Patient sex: M
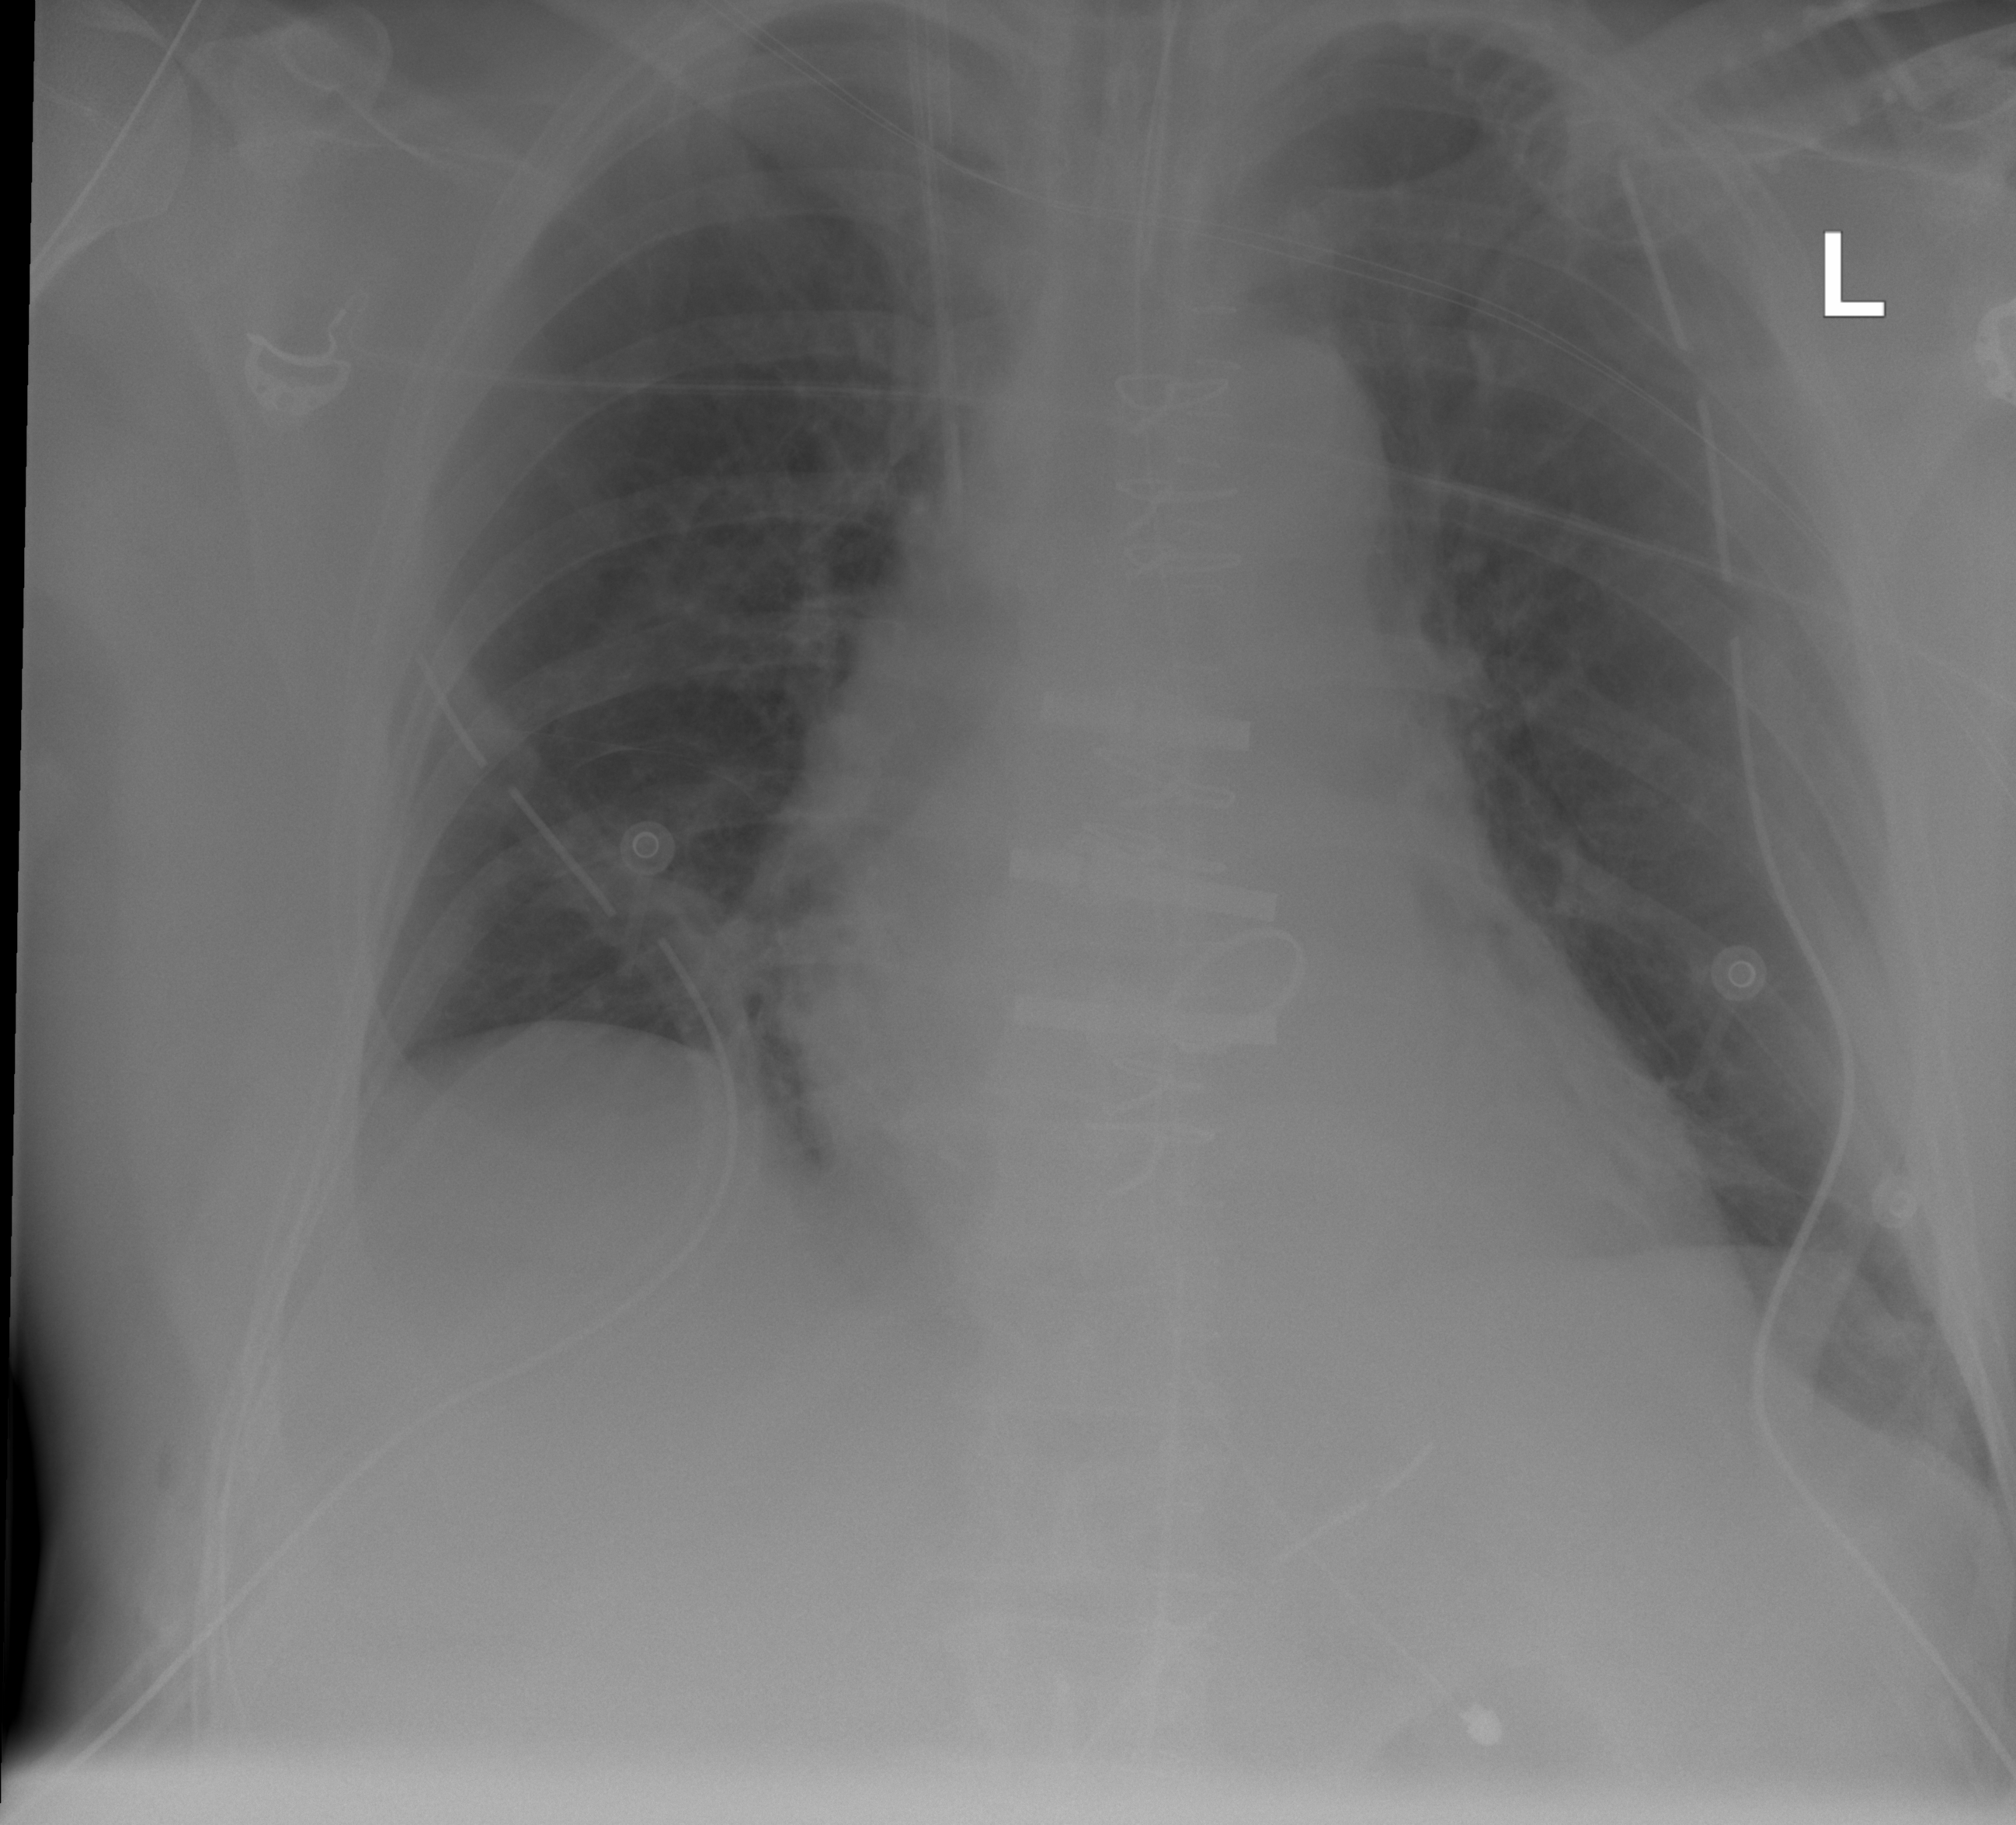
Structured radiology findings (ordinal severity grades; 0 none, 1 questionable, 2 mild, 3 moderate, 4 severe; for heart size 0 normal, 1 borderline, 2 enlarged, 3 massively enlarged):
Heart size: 2
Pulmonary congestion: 2
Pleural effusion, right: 2
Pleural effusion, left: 0
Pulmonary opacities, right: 2
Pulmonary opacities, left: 0
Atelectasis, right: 2
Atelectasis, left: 2